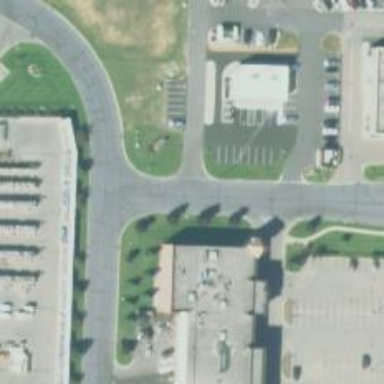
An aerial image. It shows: Unclassified road with asphalt surface. It passes through retail area.